Question: I was doing some Path.Combine stuff in a c# class and it was working previously. I've now moved my project to a tfs workspace and the codes broken in a couple of classes where I was using the Path.Combine method.
Here is the code that's breaking now :
'''
string rootPath = Environment.CurrentDirectory;
string filePath = Path.Combine(rootPath,@"..\..\AdminAccount\User.txt");
private string[] getLines = System.IO.File.ReadAllLines(@filePath);
'''
The error : The name 'Path' does not exist in the current context.
If someone could help me understand why this is happening so that I can prevent it from happening again.
A quick overview of my file paths so you can see exactly how I'm doing all these paths, although this may not be anything to do with the issue:

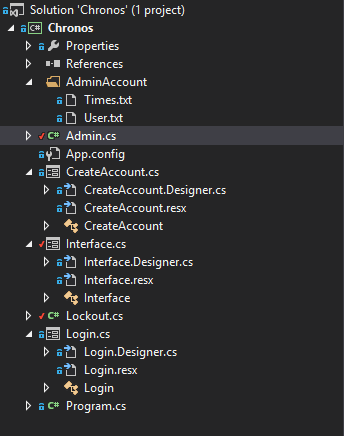
Answer: '''
string filePath = System.IO.Path.Combine(rootPath,@"..\..\AdminAccount\User.txt");
'''